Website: lowes
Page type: customer-info-address
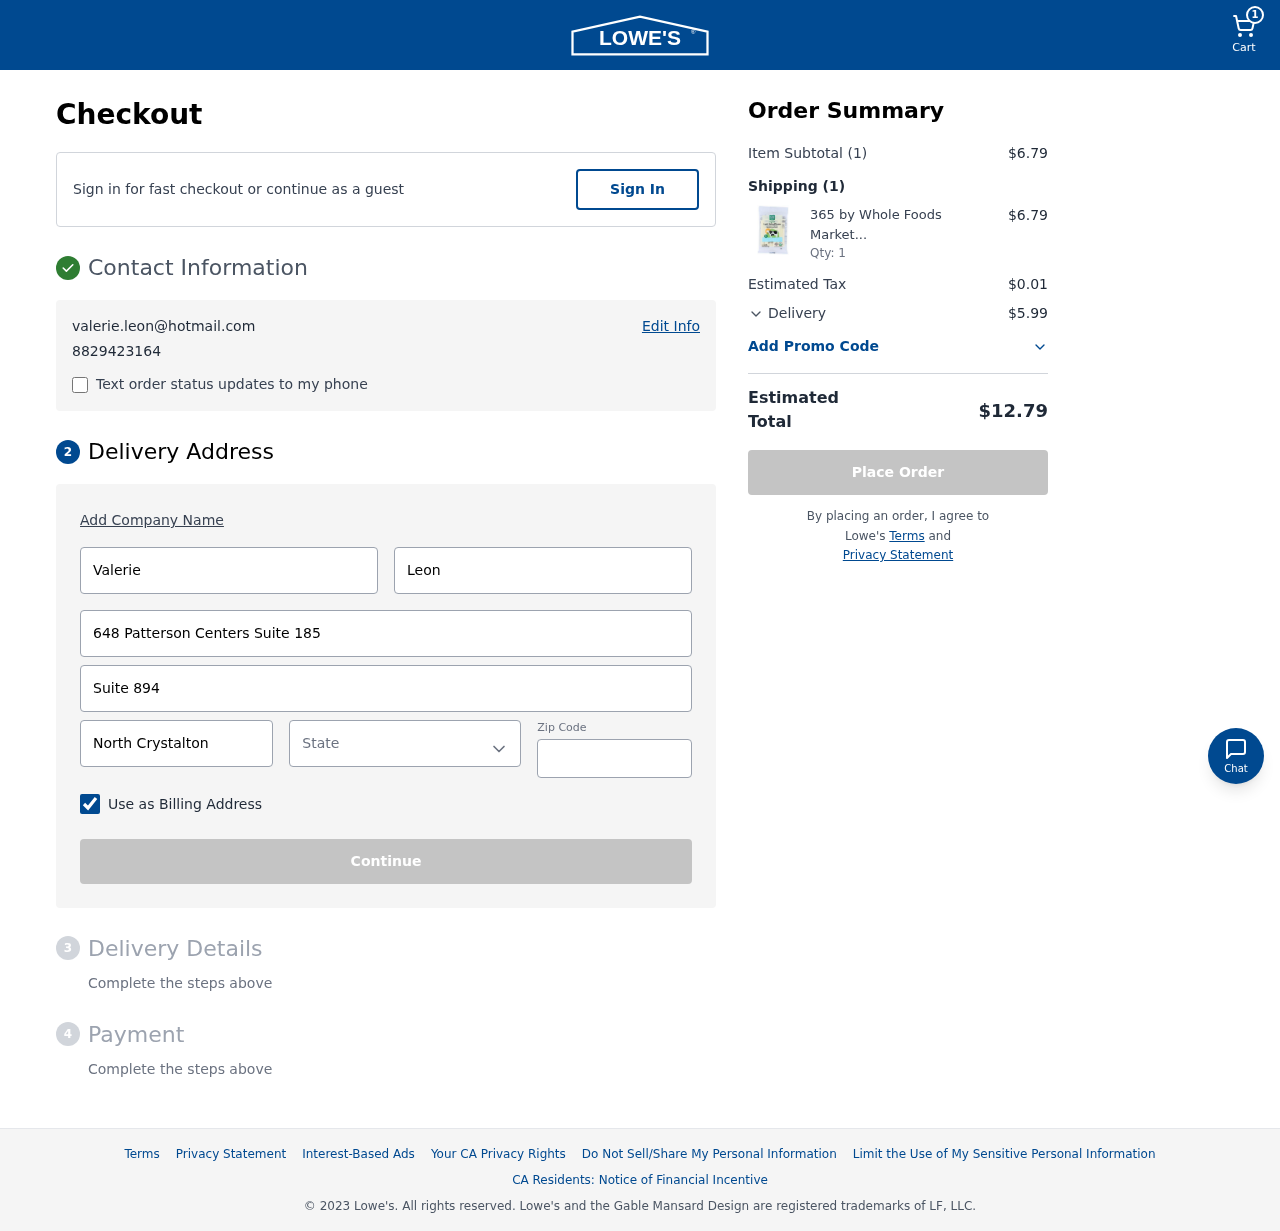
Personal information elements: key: PII_CITY
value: North Crystalton
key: PII_EMAIL
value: valerie.leon@hotmail.com
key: PII_FIRSTNAME
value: Valerie
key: PII_LASTNAME
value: Leon
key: PII_PHONE
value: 8829423164
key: PII_POSTCODE
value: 60576
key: PII_STATE
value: Massachusetts
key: PII_STREET
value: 648 Patterson Centers Suite 185
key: PII_STREET2
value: Suite 894
Product elements: key: PRODUCT1_NAME
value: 365 by Whole Foods Market, Organic Light String Cheese (6 - 1 Ounce Sticks), 6 Ounce (Packaging May
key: PRODUCT1_QUANTITY
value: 1
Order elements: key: ORDER_NUM_ITEMS
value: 1
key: ORDER_SUBTOTAL
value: $6.79
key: ORDER_NUM_ITEMS2
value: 1
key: ORDER_SUBTOTAL2
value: $6.79
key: ORDER_TAX
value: $0.01
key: ORDER_SHIPPING_COST
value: $5.99
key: ORDER_TOTAL
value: $12.79